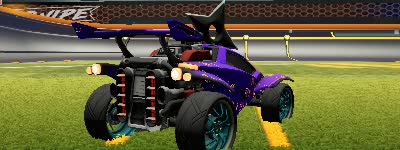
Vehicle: octane